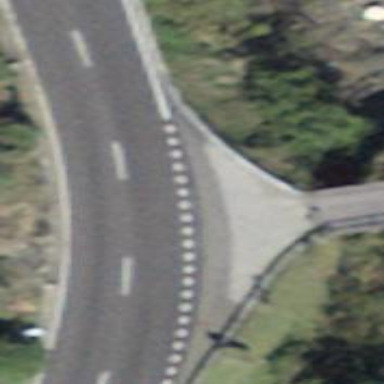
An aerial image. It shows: Track road on concrete bridge with grade 1 track type.